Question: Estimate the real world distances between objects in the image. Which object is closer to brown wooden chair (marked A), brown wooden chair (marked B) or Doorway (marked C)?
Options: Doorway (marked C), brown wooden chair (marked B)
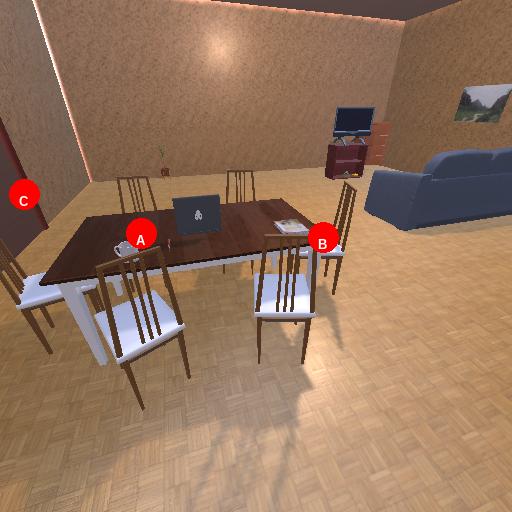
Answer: Doorway (marked C)